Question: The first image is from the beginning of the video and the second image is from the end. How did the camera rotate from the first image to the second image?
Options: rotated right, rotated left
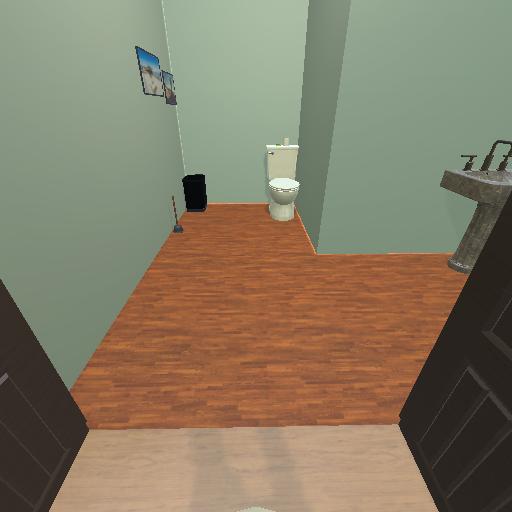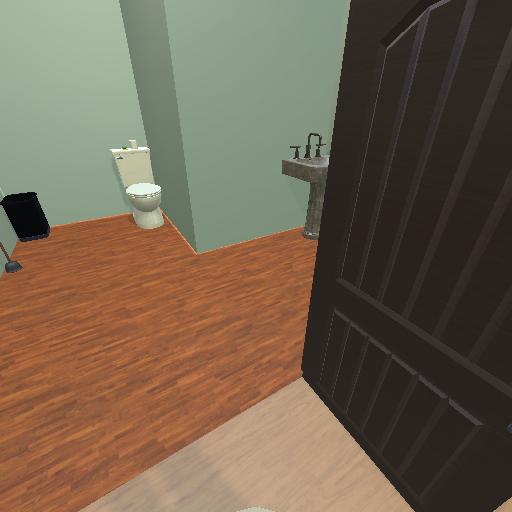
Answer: rotated right